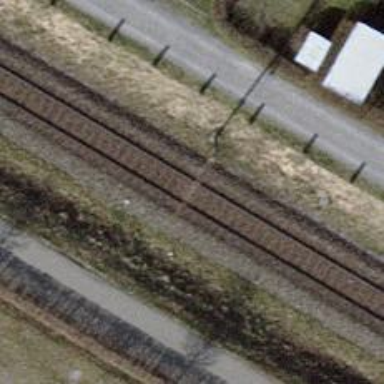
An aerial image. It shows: Railway milestone.